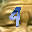
Label: 4